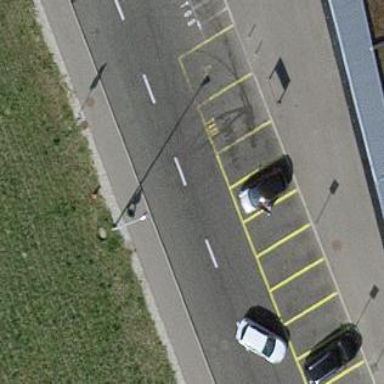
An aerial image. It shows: Street-side parking lot with asphalt surface.